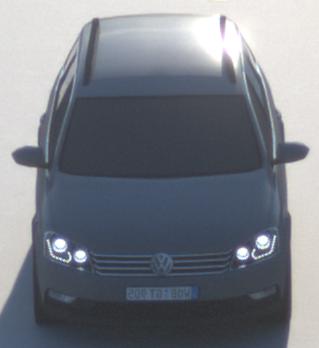
Make: VW
Model: Passat Alltrack 1.8 TSI
Detailed model: Passat (B7) Alltrack
Model produced from: 2012/03
Model produced until: 2013/06
Doors: 5
Color: gray
Road condition: dry road
Daytime: morning or afternoon
Contrast: high contrast